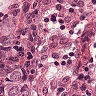
Metastatic tissue present: yes